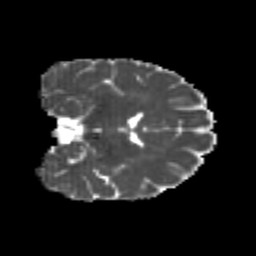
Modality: MD
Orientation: coronal
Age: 23
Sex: female
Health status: healthy
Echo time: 0.074 s